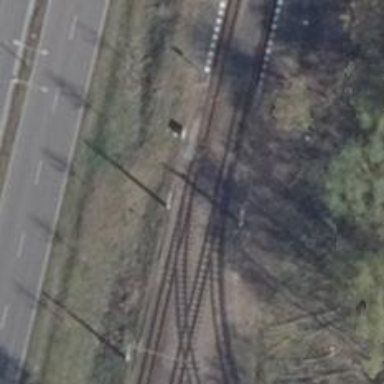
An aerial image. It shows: Railway switch with the turnout side on the left.